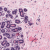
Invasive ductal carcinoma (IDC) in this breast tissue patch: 0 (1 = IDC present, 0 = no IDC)